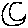
Label: moon